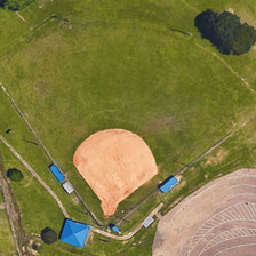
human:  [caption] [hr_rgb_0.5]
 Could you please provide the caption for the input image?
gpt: The tree is on one side of the baseball field.

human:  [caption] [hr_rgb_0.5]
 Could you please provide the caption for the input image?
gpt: There are three blue houses on one side of a baseball field.

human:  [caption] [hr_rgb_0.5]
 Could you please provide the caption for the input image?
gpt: A gray, tracked road was on one side of a baseball field .

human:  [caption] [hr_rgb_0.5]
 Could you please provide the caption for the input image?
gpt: A tree is on one side of the baseball field.

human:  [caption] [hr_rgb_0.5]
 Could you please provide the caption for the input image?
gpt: There are three blue houses on one side of the baseball field.